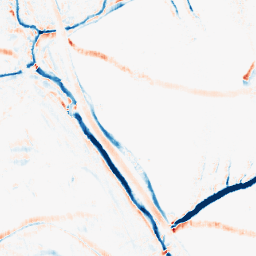
Category: morphological
Decomposition family: morphological_rect
Decomposition parameters: operation: average
width: 5
height: 10
Upsampling method: linear_exact
Upsampling parameters: scale: 8
Upsampling scale: 8